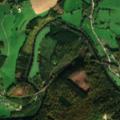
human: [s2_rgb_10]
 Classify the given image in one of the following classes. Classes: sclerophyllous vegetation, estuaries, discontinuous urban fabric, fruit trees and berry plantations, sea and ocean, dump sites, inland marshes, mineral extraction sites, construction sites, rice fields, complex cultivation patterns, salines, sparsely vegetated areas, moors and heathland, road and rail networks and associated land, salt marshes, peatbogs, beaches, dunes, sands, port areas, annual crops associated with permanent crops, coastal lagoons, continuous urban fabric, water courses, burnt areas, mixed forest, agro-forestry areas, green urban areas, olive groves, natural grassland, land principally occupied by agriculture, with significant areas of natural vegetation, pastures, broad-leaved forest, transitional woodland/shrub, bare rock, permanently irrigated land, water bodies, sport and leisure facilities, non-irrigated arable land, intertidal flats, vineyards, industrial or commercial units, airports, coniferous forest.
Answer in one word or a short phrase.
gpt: pastures, mixed forest